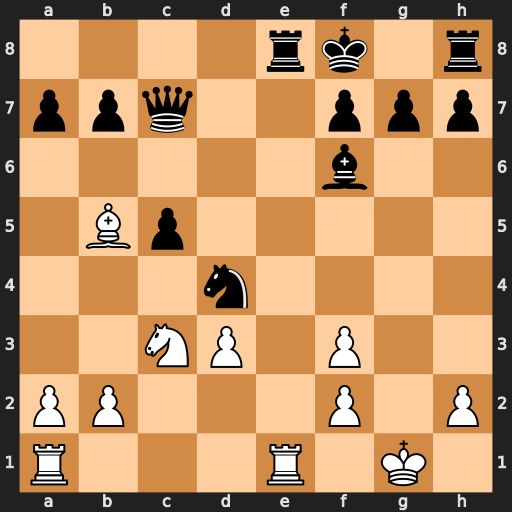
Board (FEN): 4rk1r/ppq2ppp/5b2/1Bp5/3n4/2NP1P2/PP3P1P/R3R1K1
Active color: w
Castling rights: -
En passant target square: -
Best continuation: Rxe8#